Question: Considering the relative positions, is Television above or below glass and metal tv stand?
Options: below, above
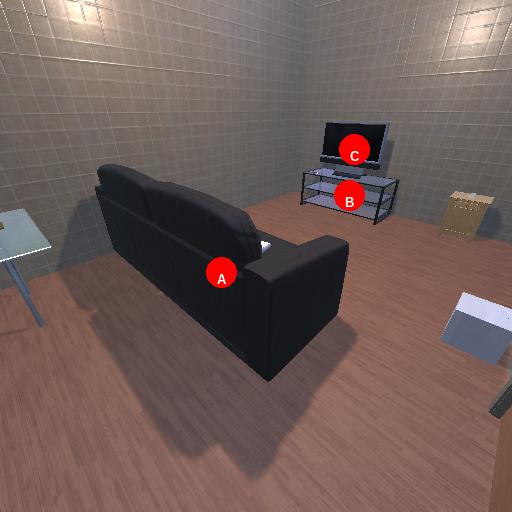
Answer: below